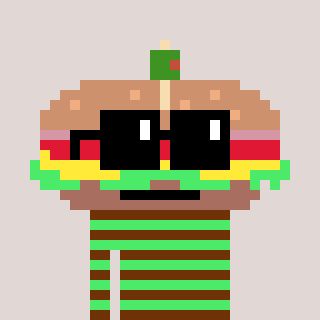
a pixel art character with square black sunglasses, a sandwich-shaped head and a teal-colored body on a warm background